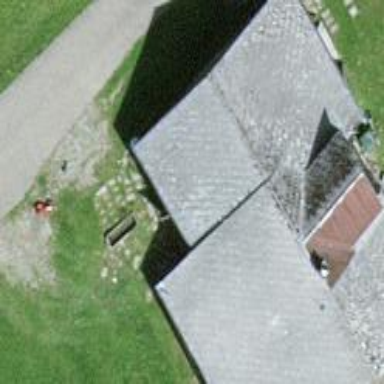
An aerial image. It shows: Farm building with gabled roof.